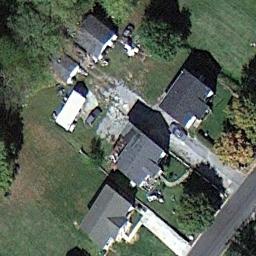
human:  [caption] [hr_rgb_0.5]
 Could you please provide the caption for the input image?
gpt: The medium residential area has some houses and trees on the grass .

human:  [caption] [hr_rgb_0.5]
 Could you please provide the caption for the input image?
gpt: The medium residential is on the grass next to the road .

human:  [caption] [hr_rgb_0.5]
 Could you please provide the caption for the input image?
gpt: Houses in medium - sized residential areas vary in size .

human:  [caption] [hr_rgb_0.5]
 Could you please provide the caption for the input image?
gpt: There are many buildings in medium residential area .

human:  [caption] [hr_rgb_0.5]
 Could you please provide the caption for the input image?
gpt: There are some black buildings on green lawns on the  medium residential area .